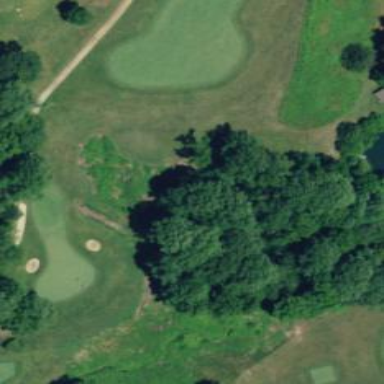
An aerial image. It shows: Rough grassy area used for golf.